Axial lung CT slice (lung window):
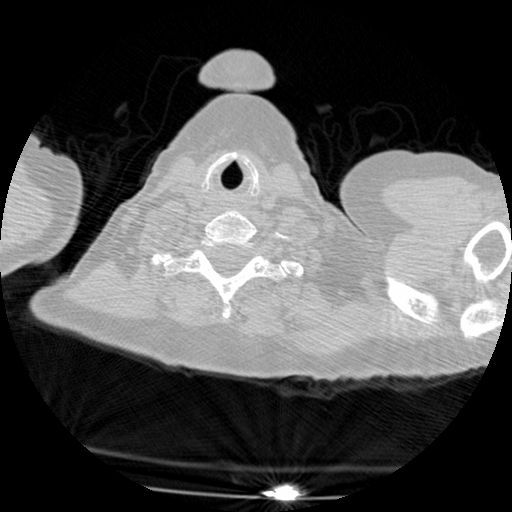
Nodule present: no